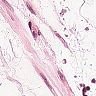
Metastatic tissue present: no